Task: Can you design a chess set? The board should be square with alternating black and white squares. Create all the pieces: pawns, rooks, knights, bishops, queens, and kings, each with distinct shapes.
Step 5477:
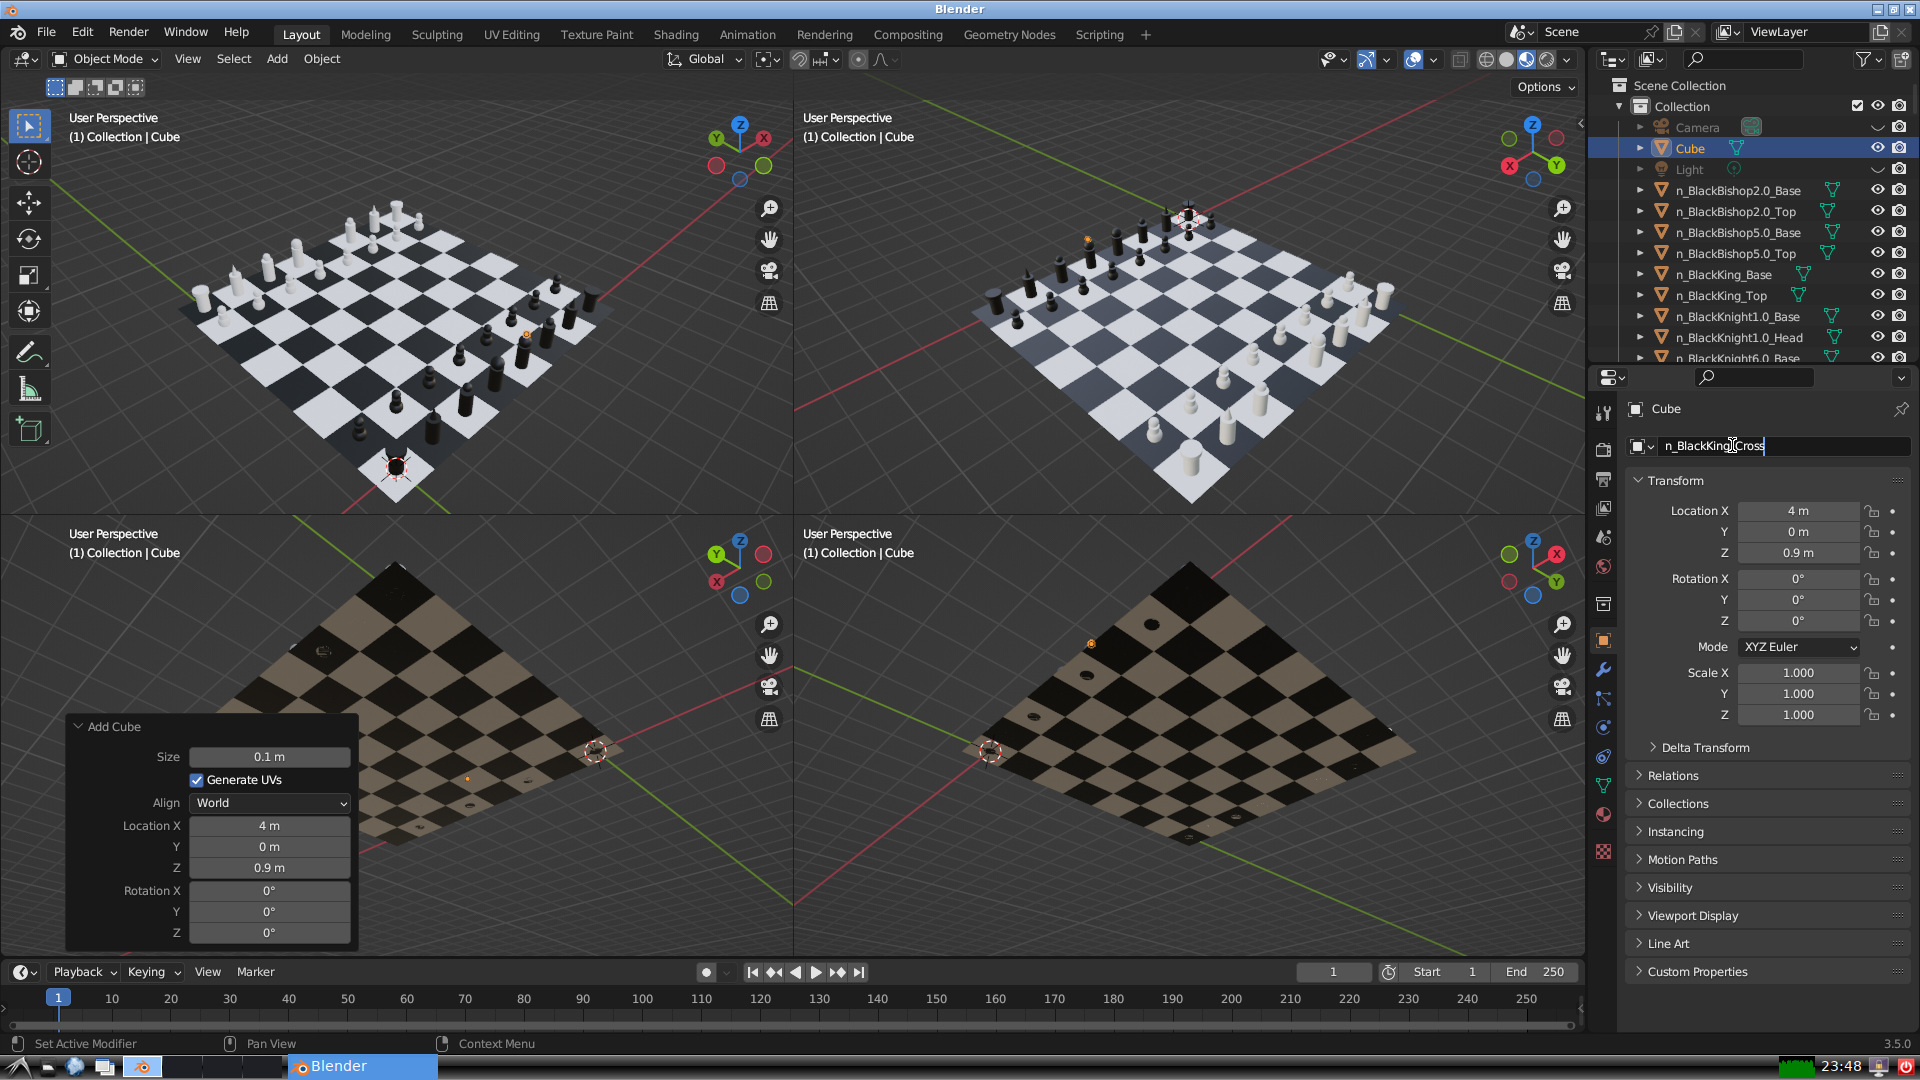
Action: {"key_press": ['Return']}